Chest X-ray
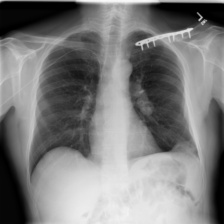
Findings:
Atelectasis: negative
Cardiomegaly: negative
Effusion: negative
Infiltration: negative
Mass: negative
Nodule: negative
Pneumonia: negative
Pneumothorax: negative
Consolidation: negative
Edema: negative
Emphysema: negative
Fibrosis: negative
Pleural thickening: negative
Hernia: negative